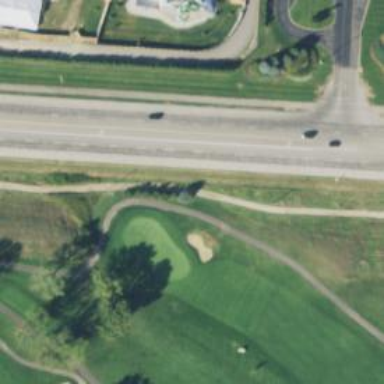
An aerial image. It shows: Golf hole.